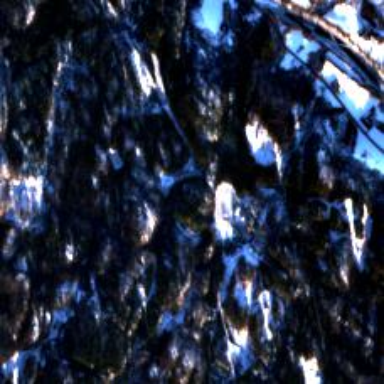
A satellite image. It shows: Hill in the natural landscape.